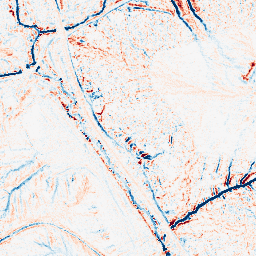
Category: edge_preserving
Decomposition family: median
Decomposition parameters: size: 7
Upsampling method: lanczos
Upsampling parameters: scale: 2
Upsampling scale: 2